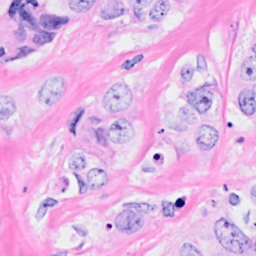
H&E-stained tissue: Breast